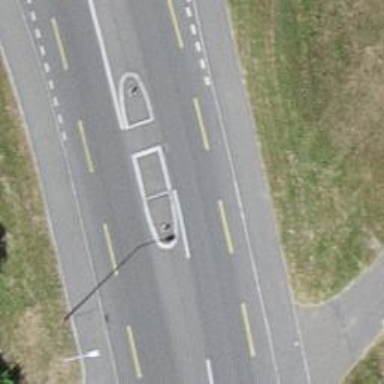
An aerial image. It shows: Primary highway with asphalt surface. There are separate lanes for cycling on the left and sidewalks on both sides.